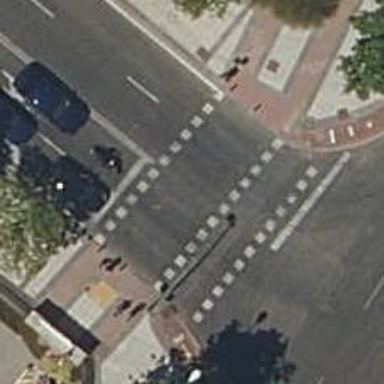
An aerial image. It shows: Crossing equipped with traffic signals for signaling.